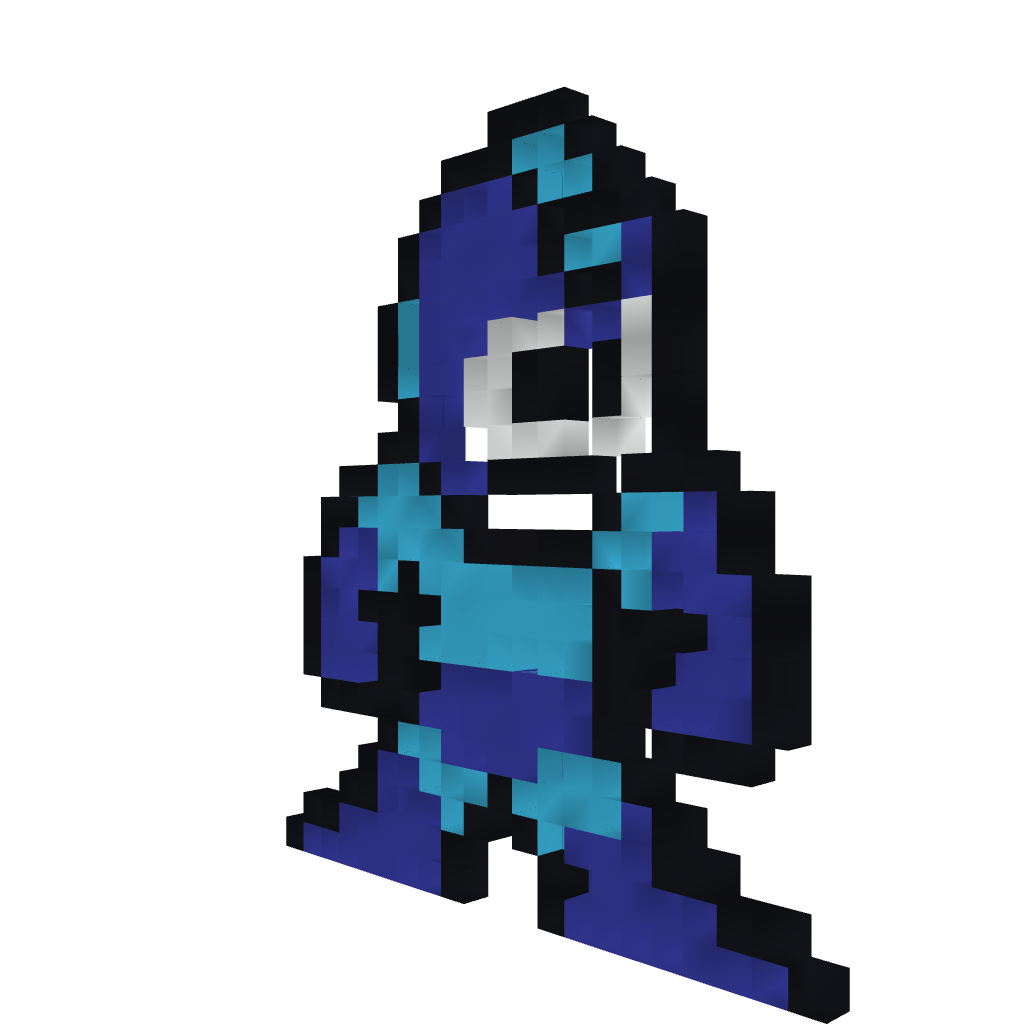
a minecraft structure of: Megaman